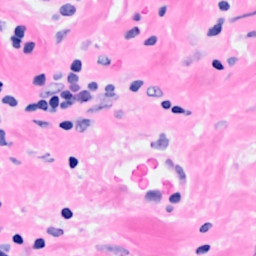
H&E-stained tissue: Breast